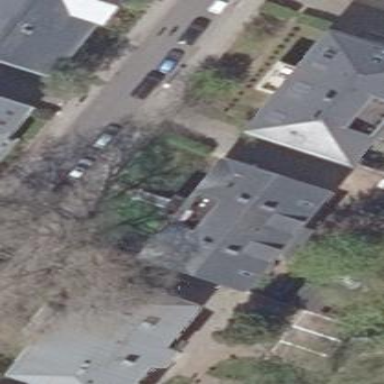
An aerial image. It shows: Historic building with apartments. The building has gabled black roof and antique white and rose color scheme.